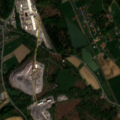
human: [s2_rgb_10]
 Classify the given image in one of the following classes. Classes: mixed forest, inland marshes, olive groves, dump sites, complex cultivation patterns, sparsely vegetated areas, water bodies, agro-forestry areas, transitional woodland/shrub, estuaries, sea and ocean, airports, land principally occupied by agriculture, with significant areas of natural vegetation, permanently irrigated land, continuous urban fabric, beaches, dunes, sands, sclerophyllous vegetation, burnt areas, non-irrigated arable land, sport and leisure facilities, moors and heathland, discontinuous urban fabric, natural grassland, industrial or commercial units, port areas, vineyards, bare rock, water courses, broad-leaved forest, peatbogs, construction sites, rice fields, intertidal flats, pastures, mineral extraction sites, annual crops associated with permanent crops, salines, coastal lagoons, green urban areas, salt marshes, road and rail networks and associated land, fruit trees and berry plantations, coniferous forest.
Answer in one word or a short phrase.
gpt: industrial or commercial units, pastures, complex cultivation patterns, land principally occupied by agriculture, with significant areas of natural vegetation, broad-leaved forest, mixed forest